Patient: sex M, age 76
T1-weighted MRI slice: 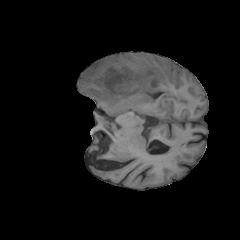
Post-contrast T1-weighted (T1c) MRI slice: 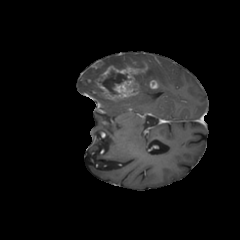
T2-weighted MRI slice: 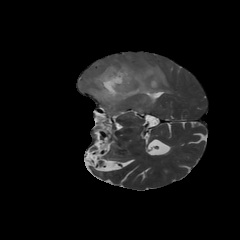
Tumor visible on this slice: yes
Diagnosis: Glioblastoma, IDH-wildtype
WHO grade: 4